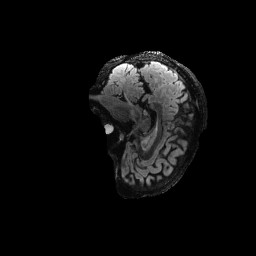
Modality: FLAIR
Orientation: sagittal
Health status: ill
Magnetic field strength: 3 T